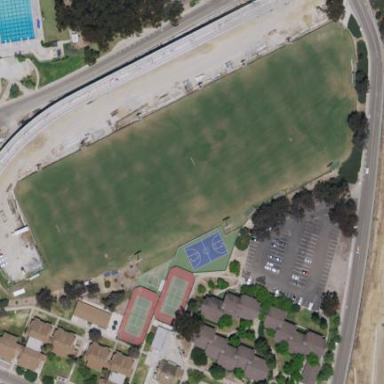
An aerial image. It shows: Soccer pitch with grass surface for leisure land.